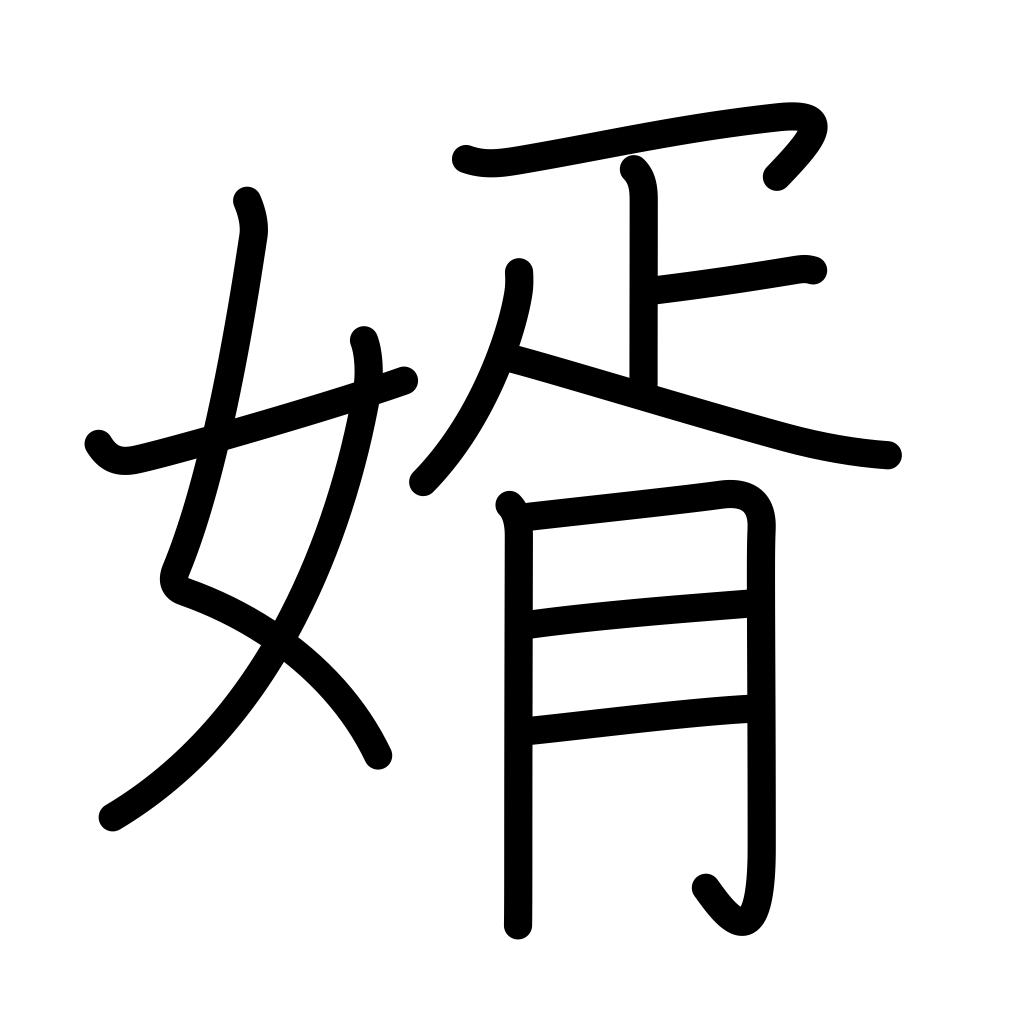
Meaning: bridegroom, son-in-law